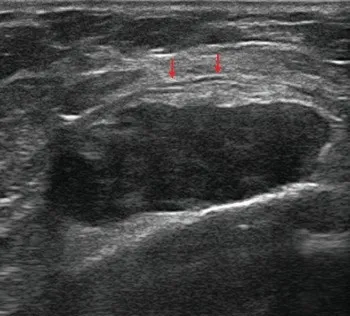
A 56-year-old woman with neurofibroma of the right sulcus: (a) US reveals a solid mass, oval-shaped, with circumscribed margins; the mass abuts the chest wall without signs of infiltrations (arrows).
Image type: radiology (ultrasound)